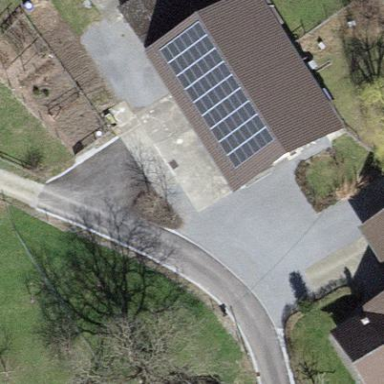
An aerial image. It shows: Solar photovoltaic panel generator producing electricity in small installation.